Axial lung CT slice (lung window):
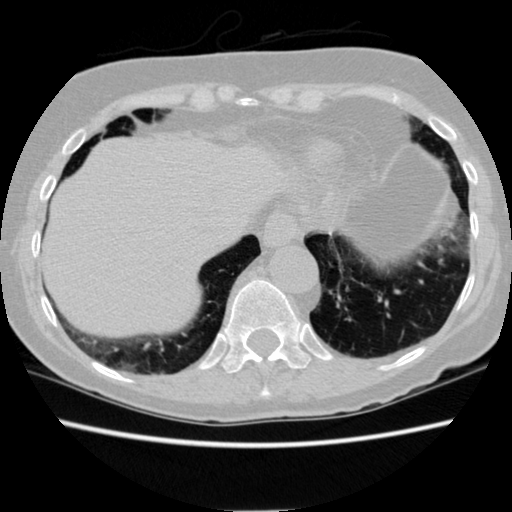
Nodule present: no